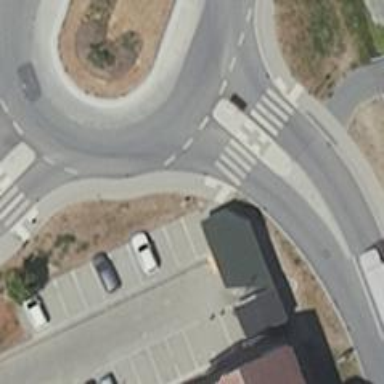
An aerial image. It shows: Uncontrolled zebra crossing on the road.